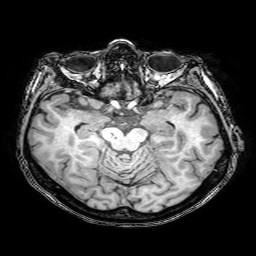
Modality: T1w
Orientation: coronal
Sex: female
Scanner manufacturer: philips
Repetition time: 0.008097 s
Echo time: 0.0037 s